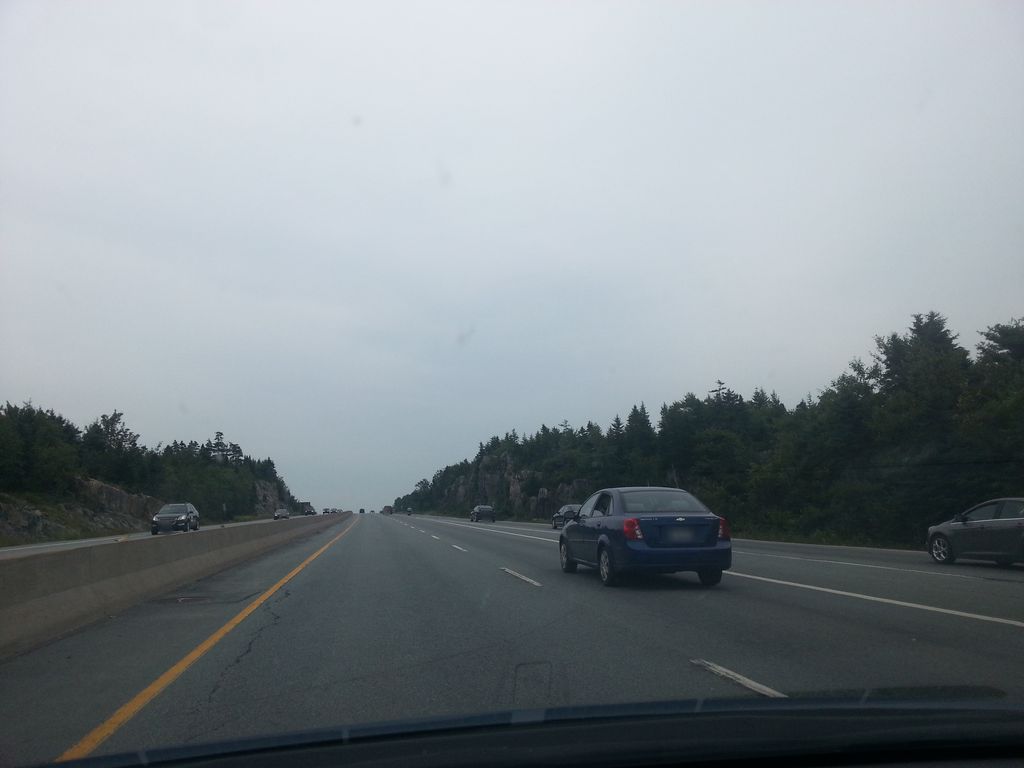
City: halifax